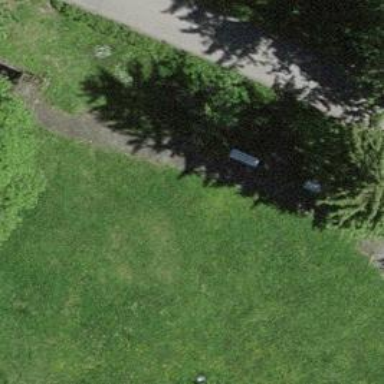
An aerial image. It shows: Bench for seating.